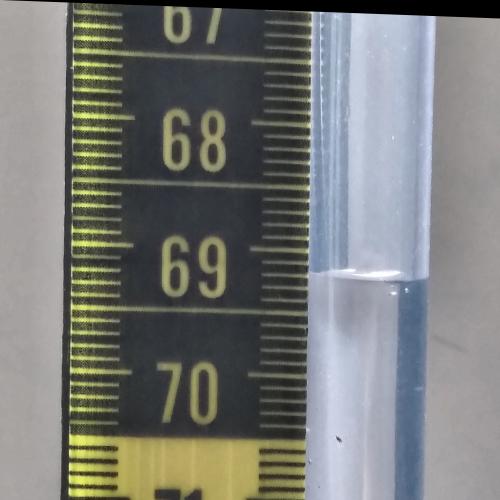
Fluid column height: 69.2 cm